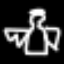
Label: angel